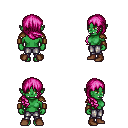
a pixel art fantasy rpg character, female body template, orc, green skin, leather shoulder armor, metal pants, pink right-swept hairstyle, leather bracers, brown shoes, four views (front, back, left, right), 2x2 character sprite sheet, small pixel art, hard edges, no anti-aliasing